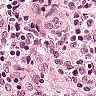
Metastatic tissue present: yes